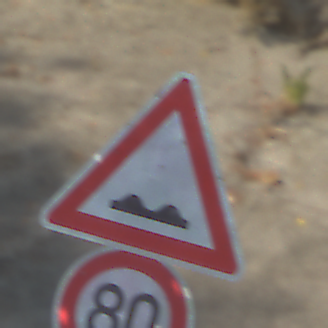
Verkehrszeichen: UnebeneFahrbahn
Zusatzzeichen unten: Geschwindigkeit80
Umgebung: Outdoor, Nature
Tageszeit: MorningAfternoon
Wetter: PartlyCloudy
Licht: Natural
Jahreszeit: NotSpecified
Kontrast: HighContrast